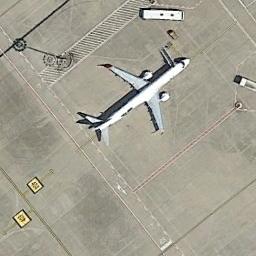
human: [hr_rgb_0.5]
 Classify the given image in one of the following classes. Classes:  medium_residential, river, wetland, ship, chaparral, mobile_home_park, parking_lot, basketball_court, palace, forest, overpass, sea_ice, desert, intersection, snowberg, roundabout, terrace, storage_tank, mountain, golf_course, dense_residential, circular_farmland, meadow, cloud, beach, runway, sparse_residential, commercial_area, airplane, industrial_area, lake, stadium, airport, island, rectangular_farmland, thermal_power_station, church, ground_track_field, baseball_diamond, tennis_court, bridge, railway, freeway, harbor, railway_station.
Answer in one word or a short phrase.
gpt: airplane